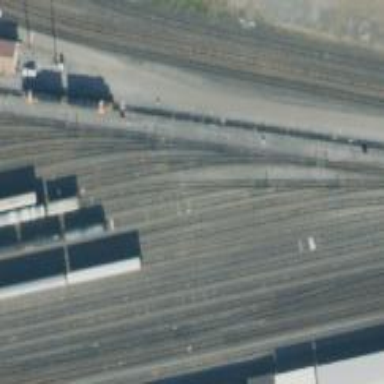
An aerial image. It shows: Railway yard.